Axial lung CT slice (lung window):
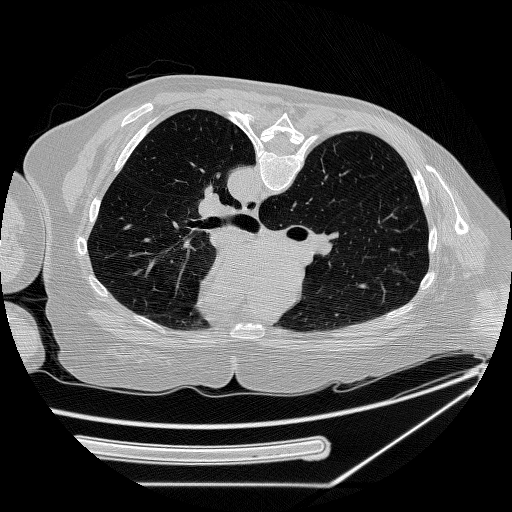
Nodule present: no